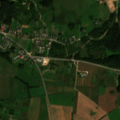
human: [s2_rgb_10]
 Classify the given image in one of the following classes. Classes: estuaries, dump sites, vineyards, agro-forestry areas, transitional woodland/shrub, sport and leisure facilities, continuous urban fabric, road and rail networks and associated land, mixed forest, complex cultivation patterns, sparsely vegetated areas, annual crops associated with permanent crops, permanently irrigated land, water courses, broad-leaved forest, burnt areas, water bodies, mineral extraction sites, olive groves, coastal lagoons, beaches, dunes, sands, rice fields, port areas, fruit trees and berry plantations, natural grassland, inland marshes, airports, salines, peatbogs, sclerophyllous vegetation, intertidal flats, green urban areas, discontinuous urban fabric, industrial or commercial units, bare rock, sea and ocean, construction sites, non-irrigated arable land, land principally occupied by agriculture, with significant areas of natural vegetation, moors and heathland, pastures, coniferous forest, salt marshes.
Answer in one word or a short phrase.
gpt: discontinuous urban fabric, non-irrigated arable land, pastures, complex cultivation patterns, coniferous forest, transitional woodland/shrub